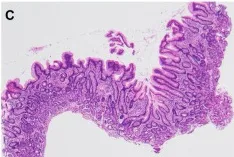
(C) Mucosal pathological findings in the gastric antrum showed mild atrophy and intestinal metaplasia in part of the epithelium. Chronic inflammatory cell infiltration mainly comprising lymphocytes and plasma cells along with fibrosis was observed in the lamina propria (hematoxylin-eosin stain, x40).
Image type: pathology (h&e)